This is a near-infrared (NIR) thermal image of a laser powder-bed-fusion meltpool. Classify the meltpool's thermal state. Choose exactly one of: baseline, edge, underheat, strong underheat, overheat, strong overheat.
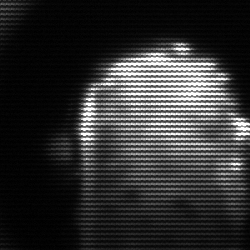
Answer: baseline